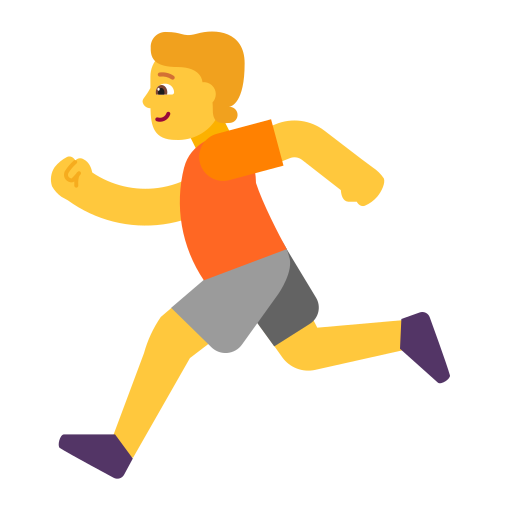
person running flat default